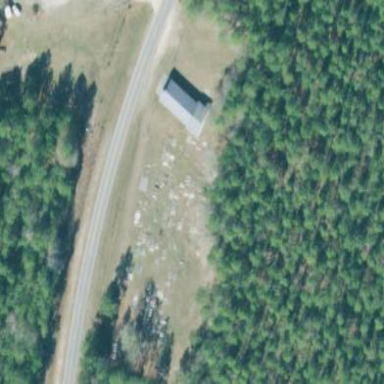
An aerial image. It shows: Cemetery.